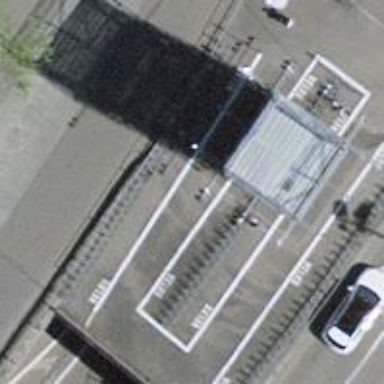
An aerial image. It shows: Bicycle parking area with stands.